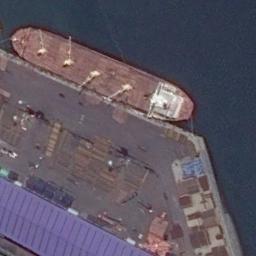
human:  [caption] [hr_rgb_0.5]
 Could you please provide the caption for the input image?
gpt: There is a ship in the blue water on the shore .

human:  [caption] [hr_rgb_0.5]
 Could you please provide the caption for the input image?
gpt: An orange-red general cargo ship docked at the dock with many cargoes .

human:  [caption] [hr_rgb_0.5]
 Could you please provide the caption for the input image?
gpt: The cargo ship is docked at the dock and a purple building is on the bank .

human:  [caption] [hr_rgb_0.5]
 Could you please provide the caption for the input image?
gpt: There are several buildings of different shapes and sizes beside the ship .

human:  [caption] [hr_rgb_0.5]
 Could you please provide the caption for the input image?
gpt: The brown ship is at the harbor with a purple building .